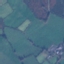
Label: Pasture